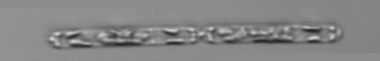
Label: Cerataulina_pelagica